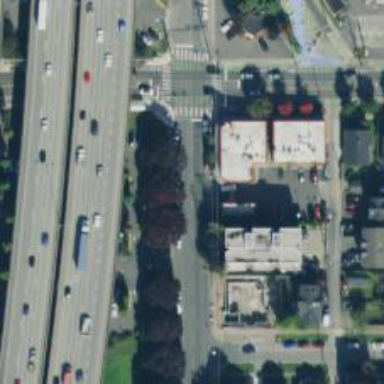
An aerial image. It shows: Tertiary road with asphalt surface and separate sidewalk.